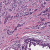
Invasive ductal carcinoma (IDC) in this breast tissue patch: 1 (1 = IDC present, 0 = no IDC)